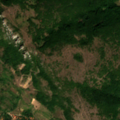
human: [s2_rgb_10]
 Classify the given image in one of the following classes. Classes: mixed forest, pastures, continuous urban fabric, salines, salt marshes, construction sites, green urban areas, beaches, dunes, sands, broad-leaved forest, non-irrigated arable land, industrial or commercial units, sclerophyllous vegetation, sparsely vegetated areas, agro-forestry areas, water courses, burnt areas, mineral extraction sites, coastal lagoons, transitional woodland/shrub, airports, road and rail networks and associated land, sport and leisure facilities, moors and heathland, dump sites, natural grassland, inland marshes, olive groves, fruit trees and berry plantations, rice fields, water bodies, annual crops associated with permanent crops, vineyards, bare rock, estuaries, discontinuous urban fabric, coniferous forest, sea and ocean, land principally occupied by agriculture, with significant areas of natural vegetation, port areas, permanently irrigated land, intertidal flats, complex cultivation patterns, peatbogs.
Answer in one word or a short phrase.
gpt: complex cultivation patterns, land principally occupied by agriculture, with significant areas of natural vegetation, broad-leaved forest, transitional woodland/shrub